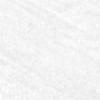
Label: change